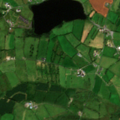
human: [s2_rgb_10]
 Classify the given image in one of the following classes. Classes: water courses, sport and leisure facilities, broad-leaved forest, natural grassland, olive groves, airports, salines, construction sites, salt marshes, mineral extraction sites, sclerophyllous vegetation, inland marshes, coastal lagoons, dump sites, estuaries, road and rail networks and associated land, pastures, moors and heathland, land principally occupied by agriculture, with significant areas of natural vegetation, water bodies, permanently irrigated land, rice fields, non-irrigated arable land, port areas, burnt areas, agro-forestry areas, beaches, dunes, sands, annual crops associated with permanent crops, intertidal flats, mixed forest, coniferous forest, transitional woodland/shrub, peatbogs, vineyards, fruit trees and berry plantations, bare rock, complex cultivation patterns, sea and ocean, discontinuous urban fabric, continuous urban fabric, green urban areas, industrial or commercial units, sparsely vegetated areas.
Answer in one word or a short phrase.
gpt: pastures